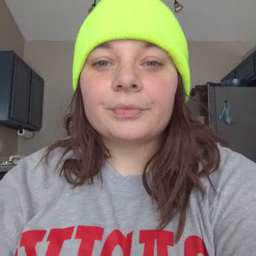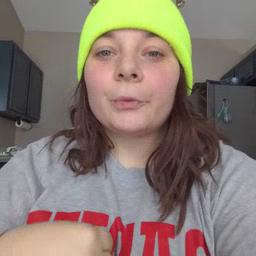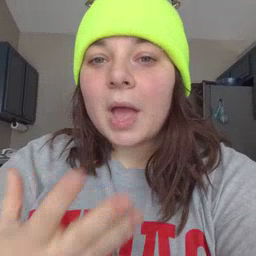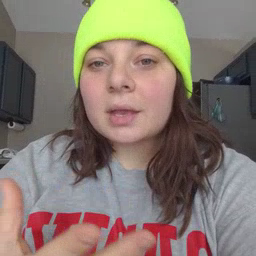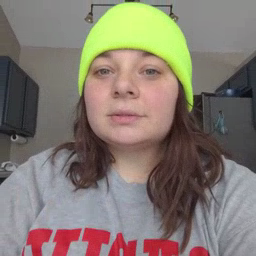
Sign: white